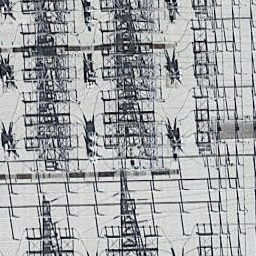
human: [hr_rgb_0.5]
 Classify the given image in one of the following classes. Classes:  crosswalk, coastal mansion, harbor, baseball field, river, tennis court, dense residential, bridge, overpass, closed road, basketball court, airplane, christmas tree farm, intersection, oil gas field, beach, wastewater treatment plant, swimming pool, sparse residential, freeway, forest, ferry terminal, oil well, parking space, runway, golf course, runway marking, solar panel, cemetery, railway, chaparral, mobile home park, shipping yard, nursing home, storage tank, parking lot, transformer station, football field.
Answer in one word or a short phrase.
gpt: transformer station